Question: it is a Single View Application, and I just add a button above it
when I click the button, it will show the key board.
and I can't auto release TSAlertView in onBtn function.
Who can tell me why, I am really confused.
'''
- (void)viewDidLoad
{
[super viewDidLoad];
UIButton *btn = [UIButton buttonWithType:UIButtonTypeCustom];
btn.frame = CGRectMake(30, 30, 100., 50);
[btn setTitle:@"Test" forState:UIControlStateNormal];
[btn addTarget:self action:(@selector(onBtn:)) forControlEvents: UIControlEventTouchUpInside];
[btn setBackgroundColor:UIColor.greenColor];
[self.view addSubview:btn];
}
-(void)onBtn:(id)sender{
TSAlertView* av = [[TSAlertView alloc] init];
av.title = @"Test";
av.message = @"This is a test";
[av addButtonWithTitle:@"cancel"];
[av addButtonWithTitle:@"rename"];
av.style =TSAlertViewStyleInput;
av.buttonLayout = TSAlertViewButtonLayoutNormal;
av.usesMessageTextView =NO;
av.width = 0.0;
av.maxHeight = 0.0;
[av show];
}
'''

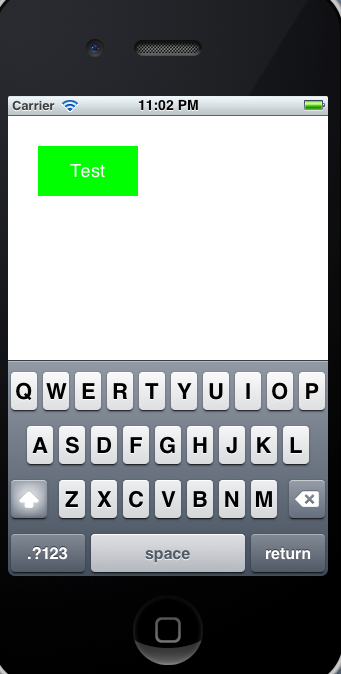
Answer: You set the 'AlertView''s style to 'Input', it'll set it as the first responder and show keyboard.
'''
av.style =TSAlertViewStyleInput;
'''
Try another style. ;)